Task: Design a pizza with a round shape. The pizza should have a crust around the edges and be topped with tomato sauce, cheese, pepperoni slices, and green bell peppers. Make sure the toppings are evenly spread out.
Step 559:
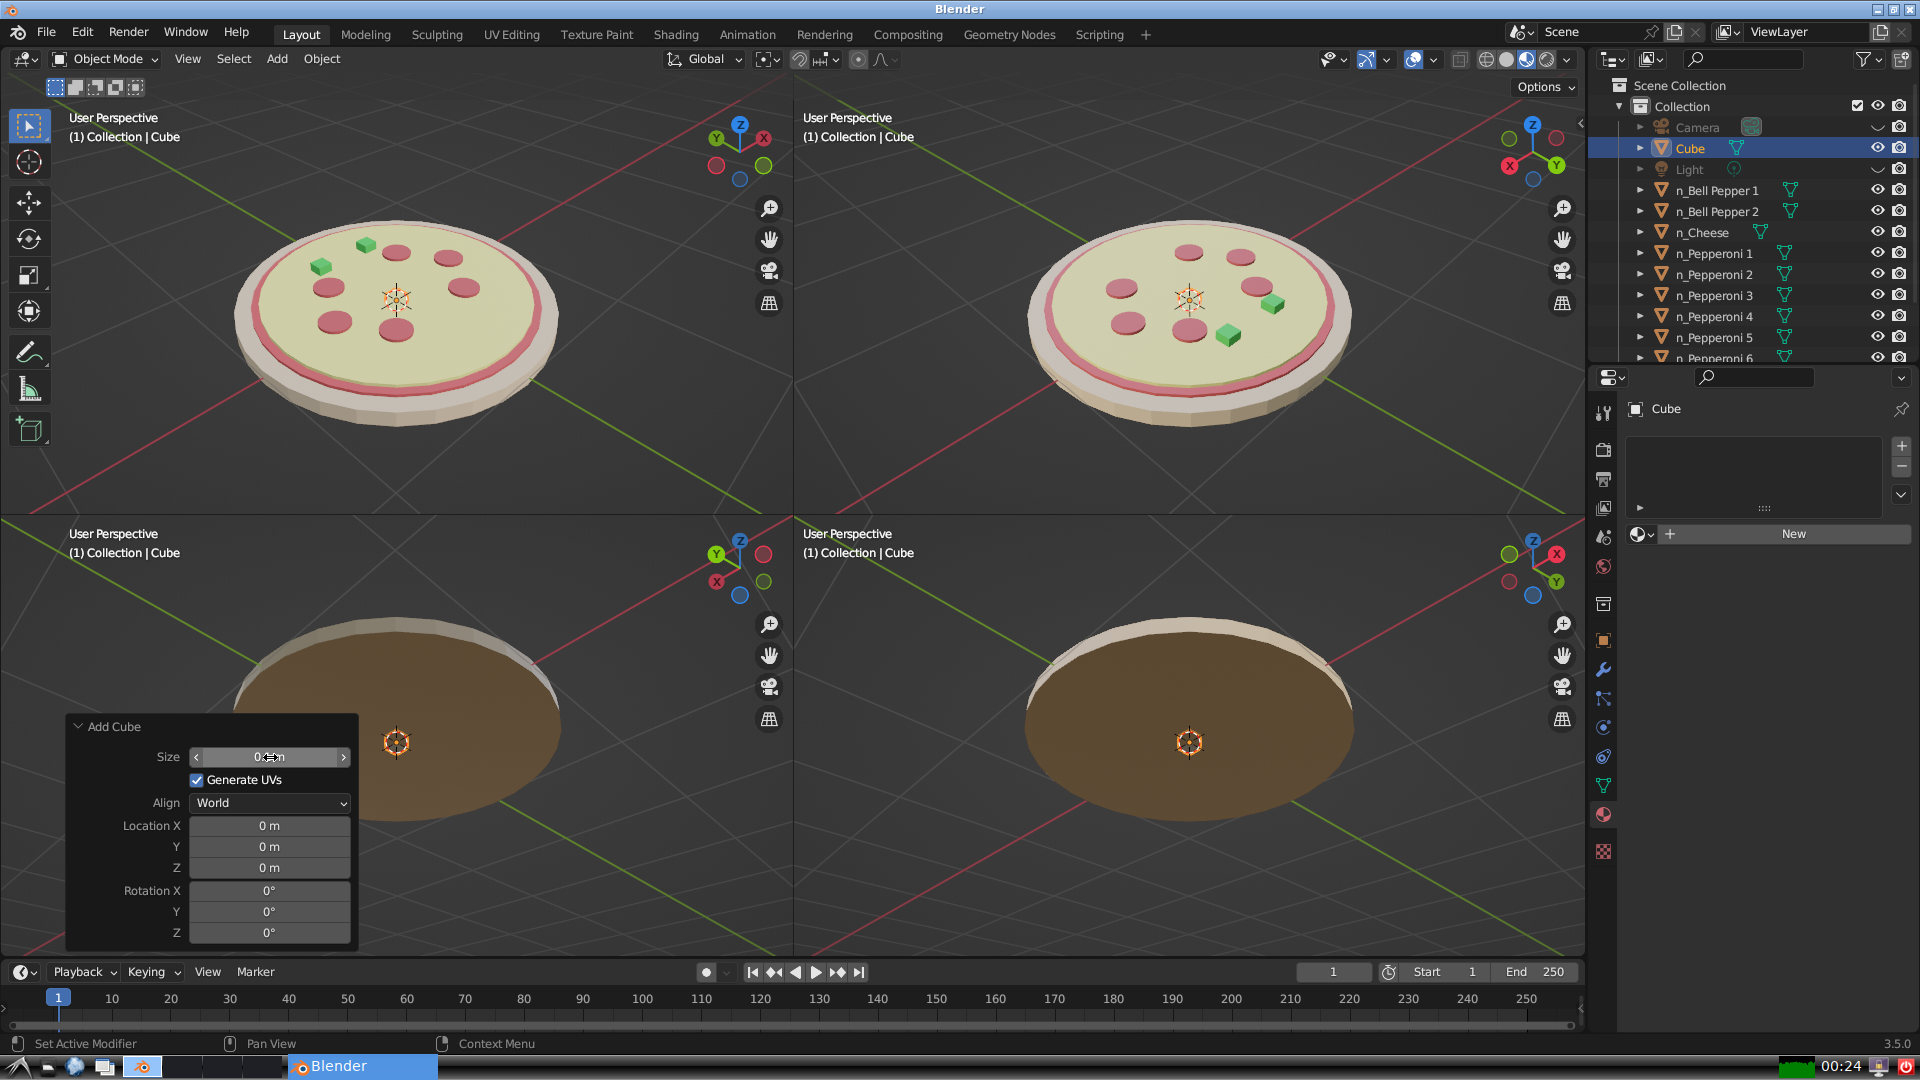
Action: click: no